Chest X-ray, PA view. Patient: 52 years old, sex M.
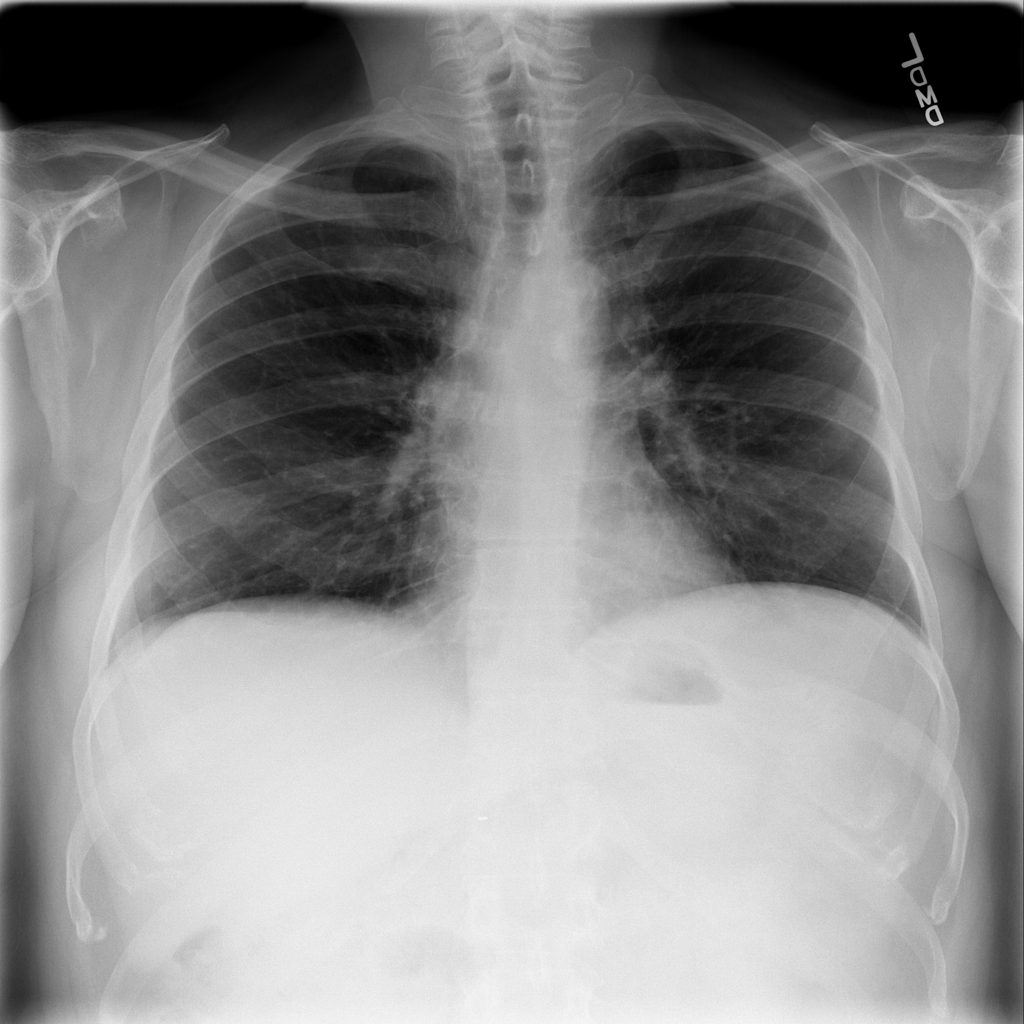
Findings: Fibrosis